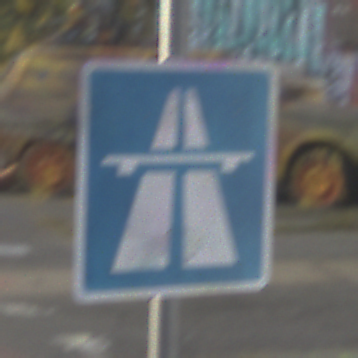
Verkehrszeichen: Autobahn
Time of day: MorningAfternoon
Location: Outdoor (Urban)
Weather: PartlyCloudy
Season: NotSpecified
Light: Natural